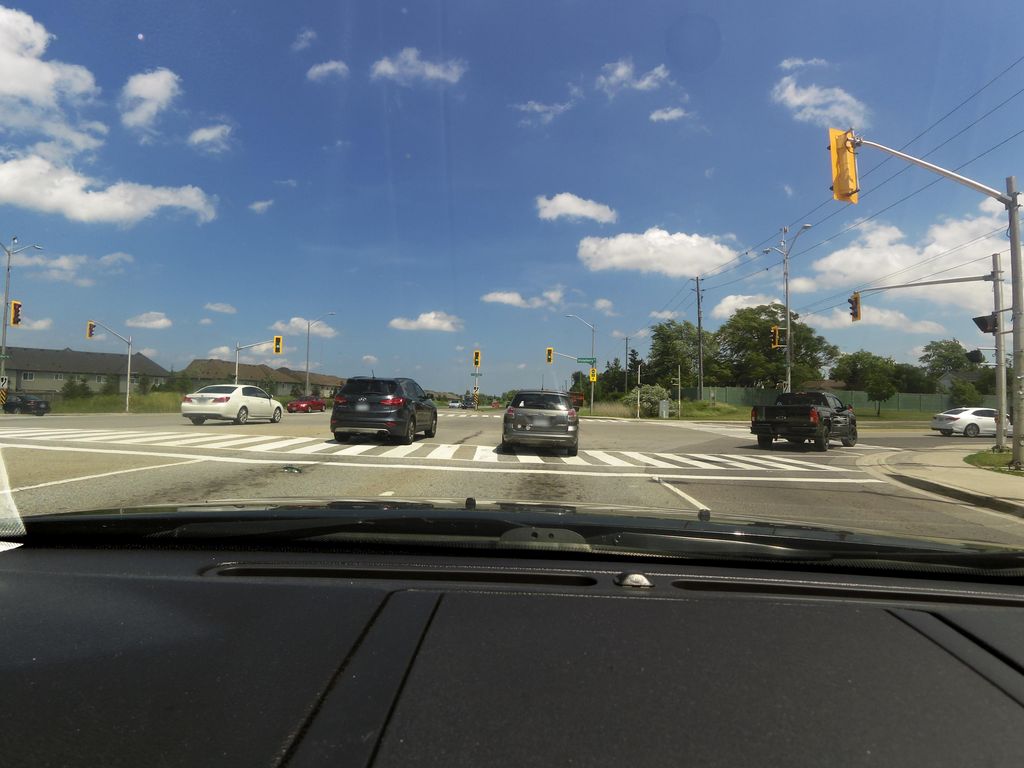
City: hamilton